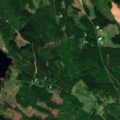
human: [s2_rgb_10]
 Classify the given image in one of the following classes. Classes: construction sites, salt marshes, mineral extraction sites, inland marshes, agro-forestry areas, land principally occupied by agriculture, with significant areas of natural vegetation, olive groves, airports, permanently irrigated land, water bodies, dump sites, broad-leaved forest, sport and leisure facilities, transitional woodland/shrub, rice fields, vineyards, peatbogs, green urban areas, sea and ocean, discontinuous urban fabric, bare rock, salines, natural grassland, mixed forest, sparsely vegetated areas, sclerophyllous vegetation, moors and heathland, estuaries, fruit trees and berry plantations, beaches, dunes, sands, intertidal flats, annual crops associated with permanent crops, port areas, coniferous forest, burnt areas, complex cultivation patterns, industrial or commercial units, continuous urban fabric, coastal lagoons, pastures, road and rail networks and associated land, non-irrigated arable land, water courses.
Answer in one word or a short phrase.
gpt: land principally occupied by agriculture, with significant areas of natural vegetation, broad-leaved forest, coniferous forest, mixed forest